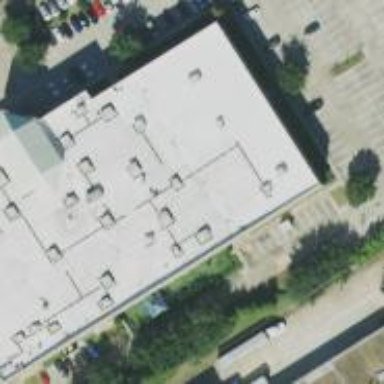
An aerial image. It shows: Fitness center building.